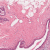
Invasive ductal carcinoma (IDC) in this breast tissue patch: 0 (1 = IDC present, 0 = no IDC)